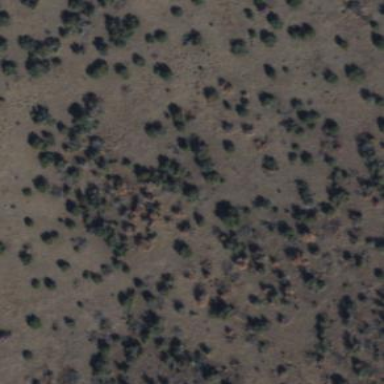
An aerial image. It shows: Patch of scrub vegetation.